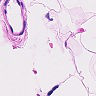
Metastatic tissue present: no